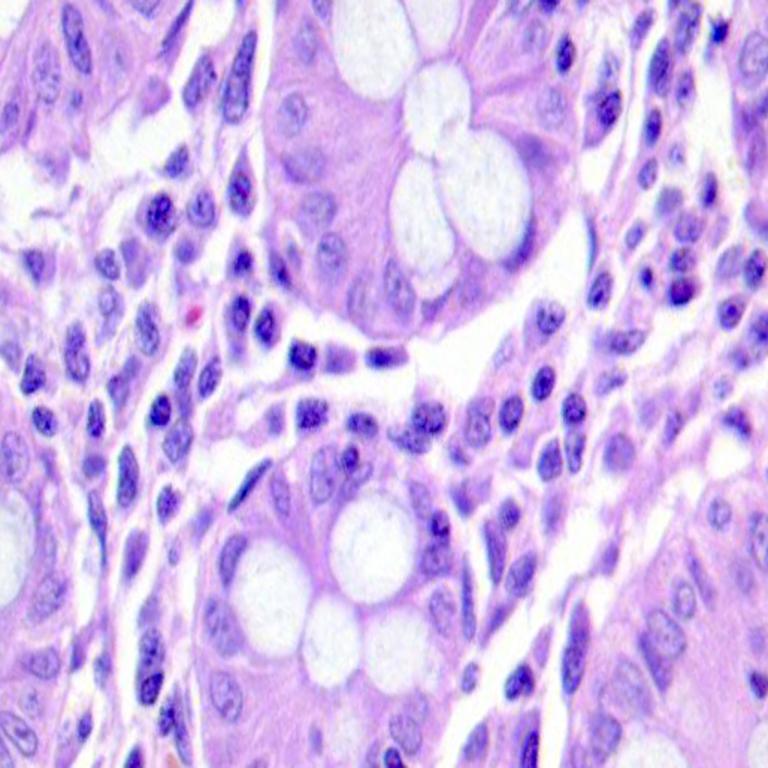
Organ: colon
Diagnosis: benign